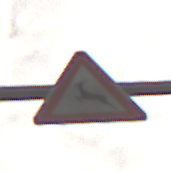
Verkehrszeichen: WildwechselRechts
Umgebung: Outdoor, Suburban
Tageszeit: MorningAfternoon
Wetter: Overcast
Licht: Natural
Jahreszeit: NotSpecified
Kontrast: LowContrast